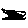
Label: zigzag